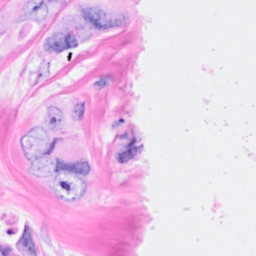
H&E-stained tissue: Breast